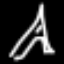
Label: The Eiffel Tower